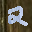
Label: 2